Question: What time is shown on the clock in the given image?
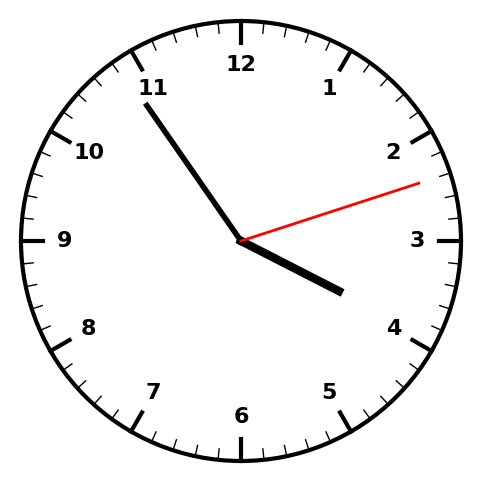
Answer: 03:54:12